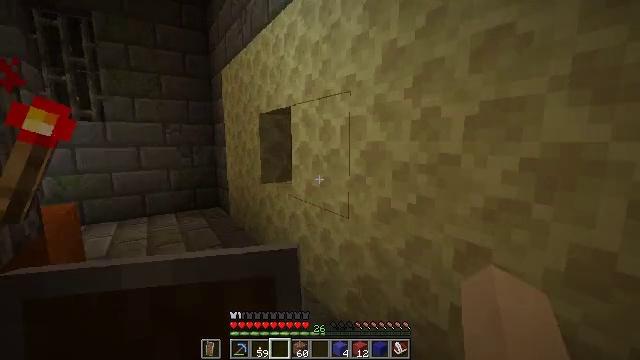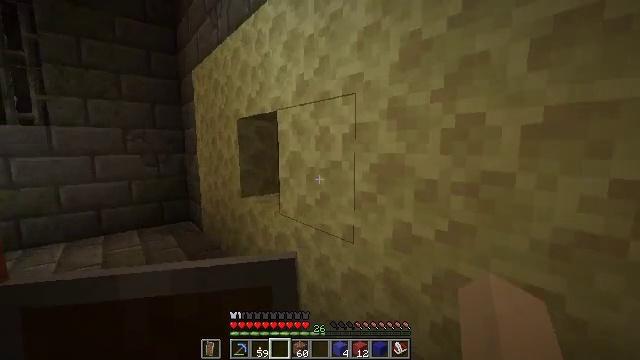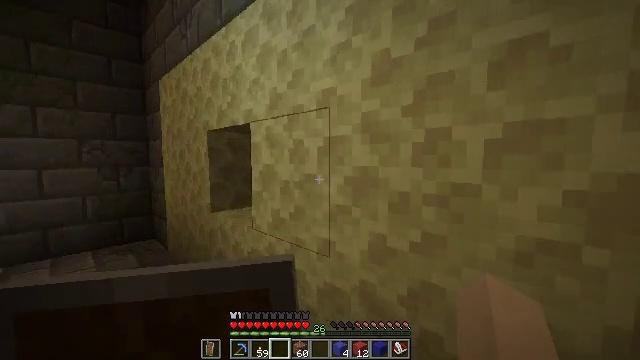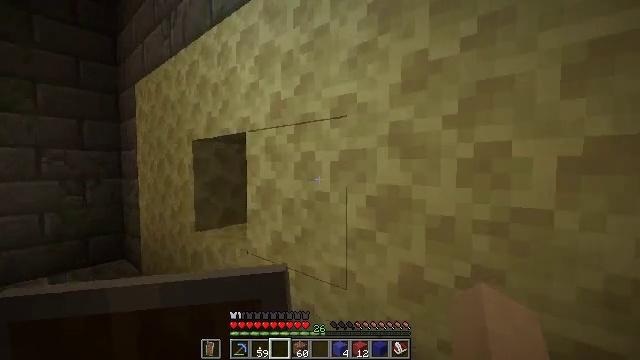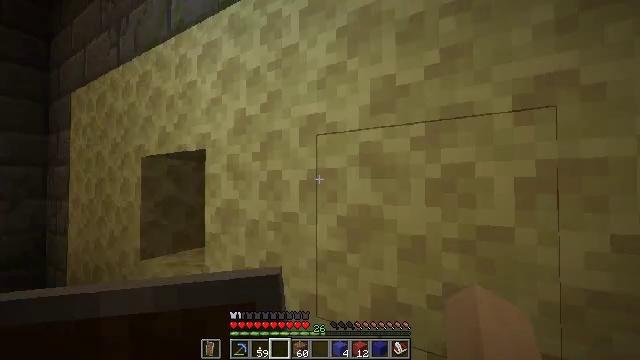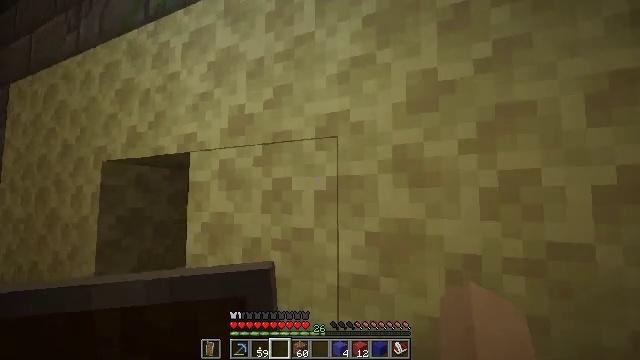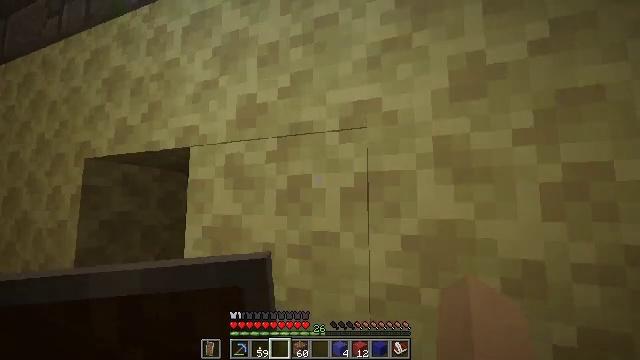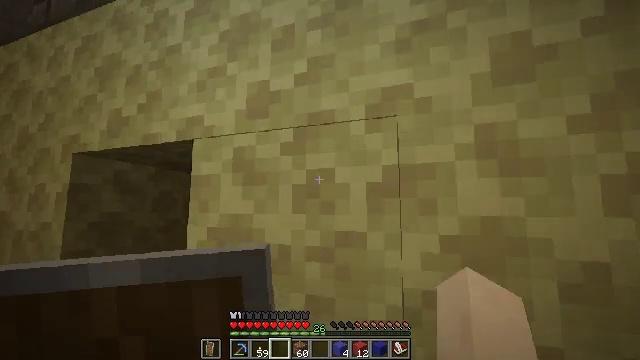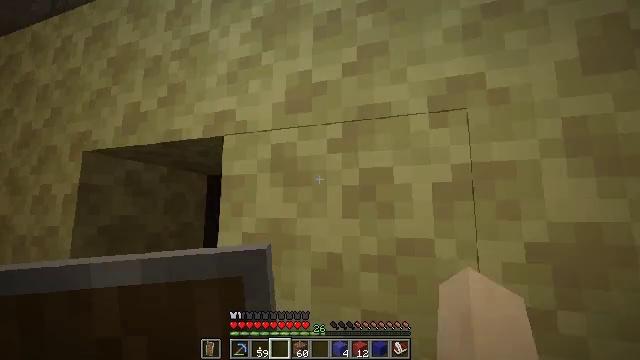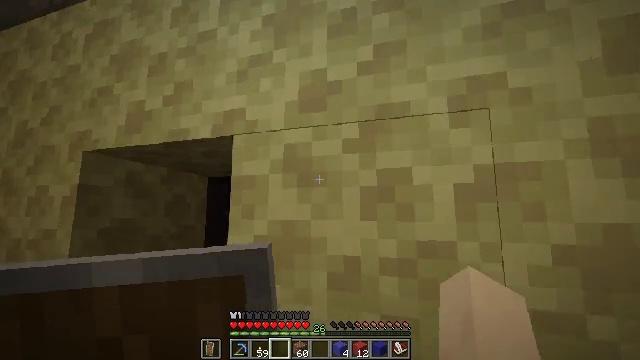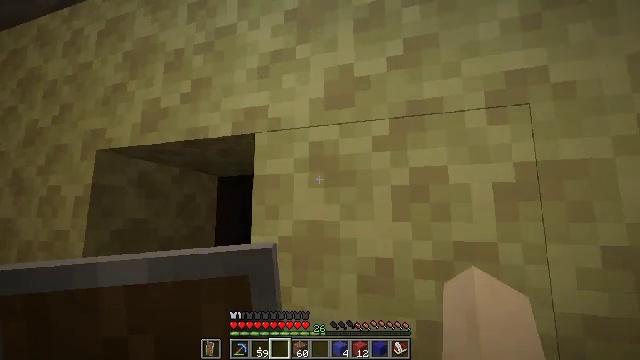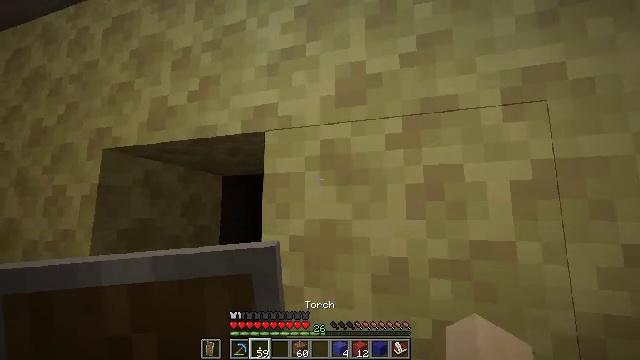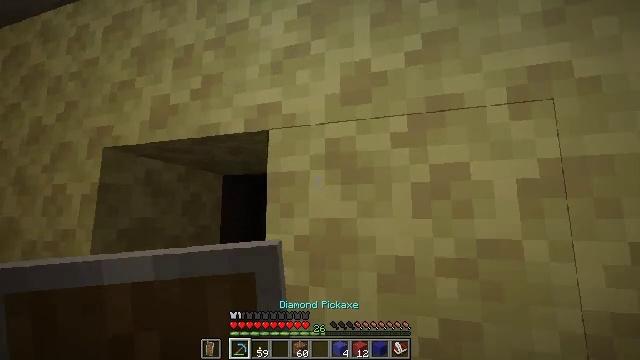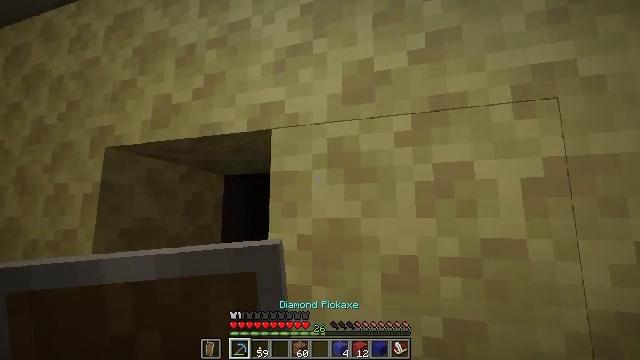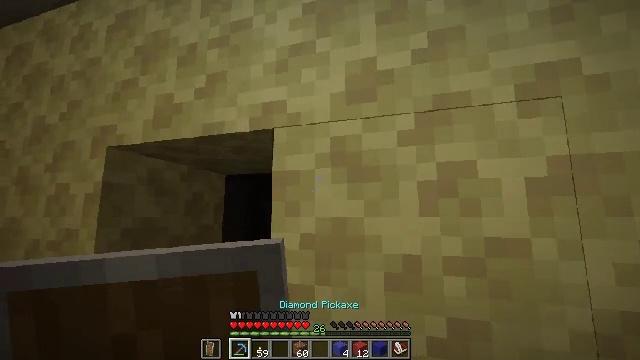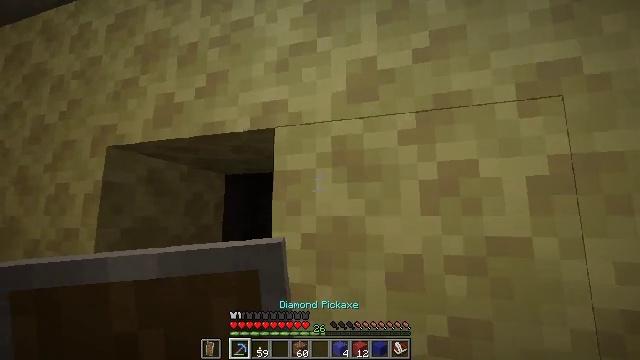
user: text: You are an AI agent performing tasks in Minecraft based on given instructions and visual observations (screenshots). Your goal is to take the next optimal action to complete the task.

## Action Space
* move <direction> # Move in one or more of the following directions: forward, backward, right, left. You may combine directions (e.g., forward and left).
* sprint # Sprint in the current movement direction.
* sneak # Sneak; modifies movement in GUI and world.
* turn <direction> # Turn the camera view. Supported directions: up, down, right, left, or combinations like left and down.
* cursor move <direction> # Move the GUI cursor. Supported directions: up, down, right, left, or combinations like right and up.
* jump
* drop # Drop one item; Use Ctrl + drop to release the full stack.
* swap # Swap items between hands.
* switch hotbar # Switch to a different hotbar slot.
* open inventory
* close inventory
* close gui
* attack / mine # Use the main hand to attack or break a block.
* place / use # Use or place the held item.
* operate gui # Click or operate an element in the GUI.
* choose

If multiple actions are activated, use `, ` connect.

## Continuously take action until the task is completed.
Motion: motion action
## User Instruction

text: Extract end stone with a pickaxe.
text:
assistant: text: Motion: move forward and move left, turn right and up
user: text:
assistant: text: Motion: move forward and move left, turn right and up
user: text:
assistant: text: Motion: move forward and move left, turn right and up
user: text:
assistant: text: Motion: move forward and move left, turn right and up
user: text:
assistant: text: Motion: move forward and move left, turn right and up
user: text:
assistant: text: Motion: move forward and move left, turn right and up
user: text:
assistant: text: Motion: move forward and move left, turn right
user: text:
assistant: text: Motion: move left, turn right
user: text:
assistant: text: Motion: turn right
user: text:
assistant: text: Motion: no_op
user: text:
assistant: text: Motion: no_op
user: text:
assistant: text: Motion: no_op
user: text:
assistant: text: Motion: no_op
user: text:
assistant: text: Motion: no_op
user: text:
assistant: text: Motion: no_op
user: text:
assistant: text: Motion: no_op
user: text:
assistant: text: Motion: no_op
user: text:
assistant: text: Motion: no_op
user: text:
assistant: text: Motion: move forward and move left, turn right and up
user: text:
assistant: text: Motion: move forward and move left, turn right and up
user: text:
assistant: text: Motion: turn right and up
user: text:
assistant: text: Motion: turn up
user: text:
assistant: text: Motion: no_op
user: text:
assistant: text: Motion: move left
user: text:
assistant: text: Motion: move left
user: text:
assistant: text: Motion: move left, turn right
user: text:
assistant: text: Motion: turn right and up
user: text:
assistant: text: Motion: no_op
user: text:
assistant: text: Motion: no_op
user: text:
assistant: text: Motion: attack / mine